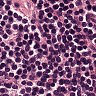
Metastatic tissue present: no